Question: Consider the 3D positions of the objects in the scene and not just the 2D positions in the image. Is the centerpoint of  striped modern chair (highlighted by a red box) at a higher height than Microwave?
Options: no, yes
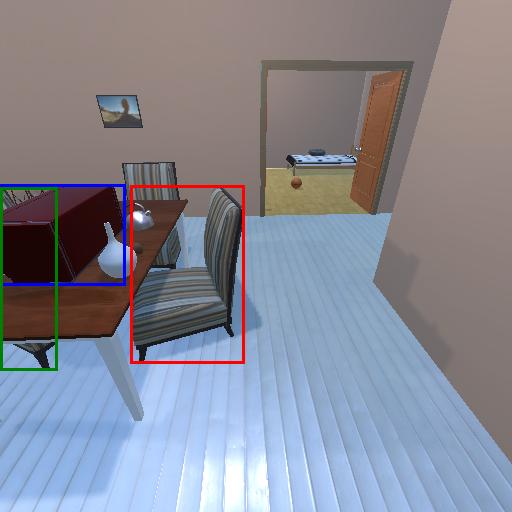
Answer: no